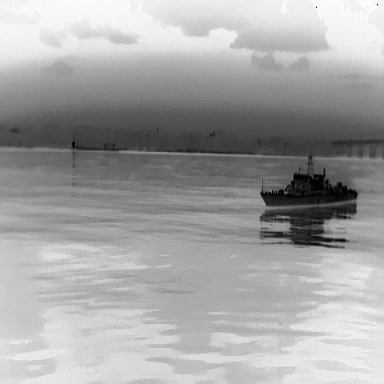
There is a warship in the infrared image.